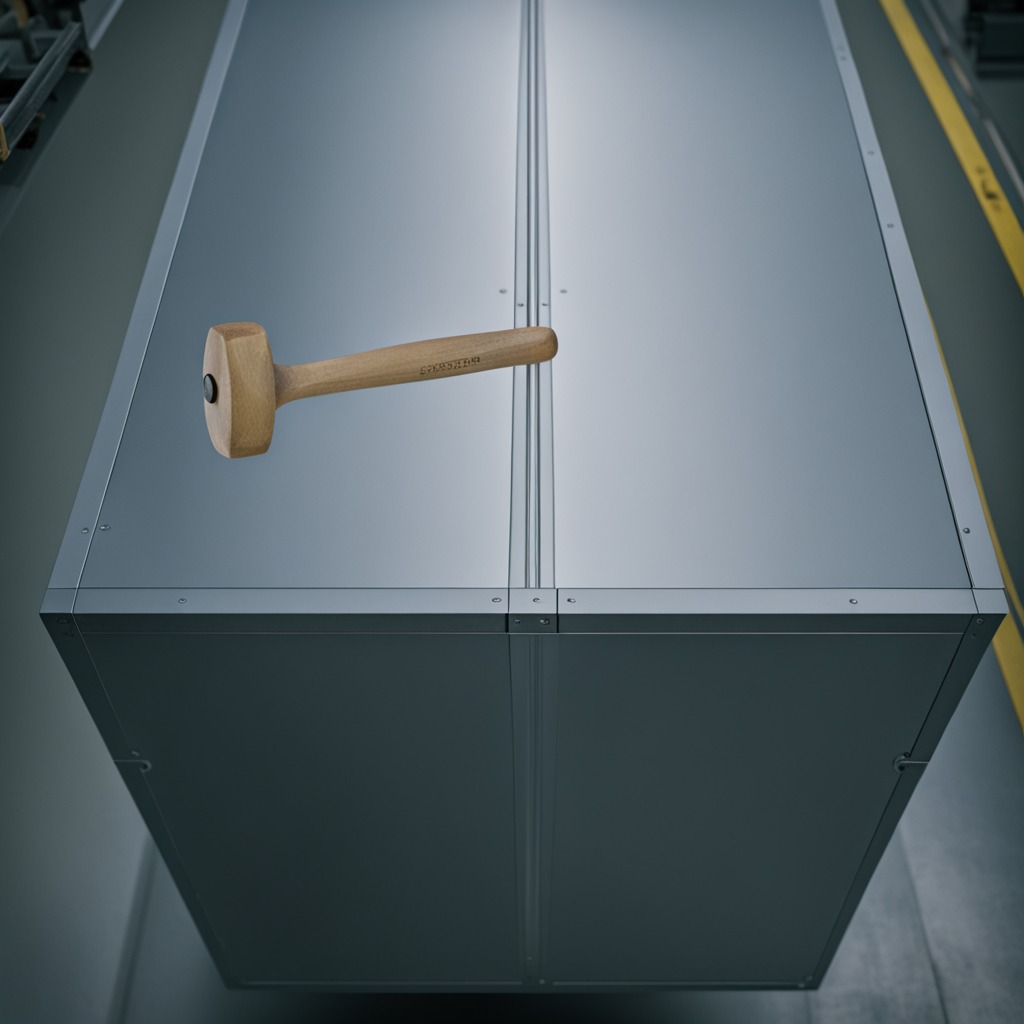
A hammer is lying on a toolbox surface in an airplane hangar workshop.